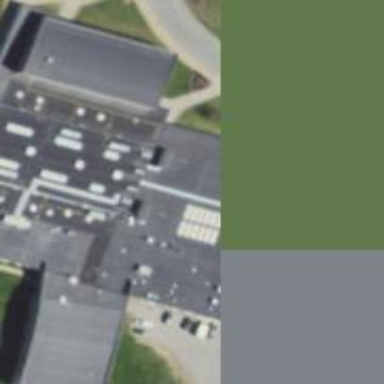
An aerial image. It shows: School.